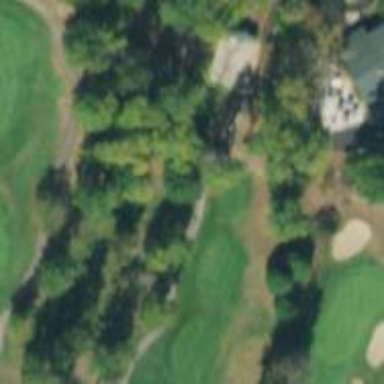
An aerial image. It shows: Pathway for golfing.